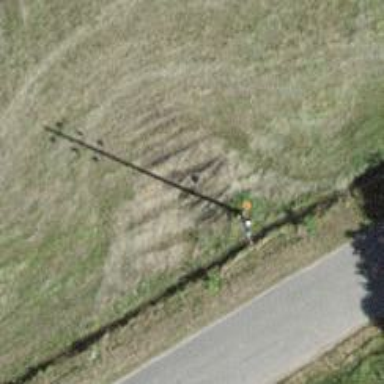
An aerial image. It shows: Aerial marker.